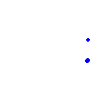
Particle: electron